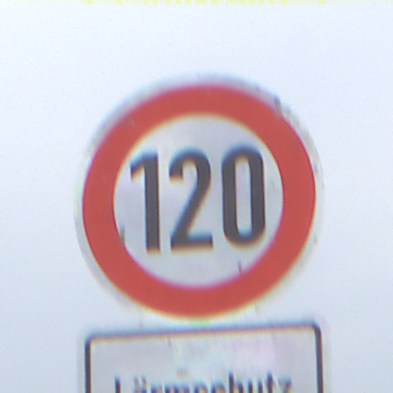
Verkehrszeichen: Geschwindigkeit120
Zusatzzeichen unten: HinweisDurchVerbaleAngabe6
Umgebung: Outdoor, Nature
Tageszeit: Midday
Wetter: PartlyCloudy
Licht: Natural
Jahreszeit: NotSpecified
Kontrast: LowContrast